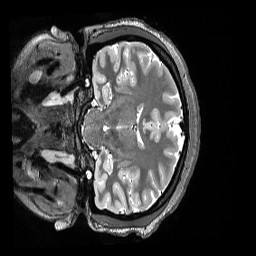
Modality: T2w
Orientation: coronal